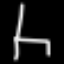
Label: chair